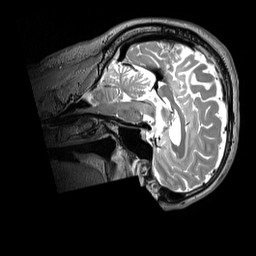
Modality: T2w
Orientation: sagittal
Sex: male
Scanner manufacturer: siemens
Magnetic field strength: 3 T
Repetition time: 3.2 s
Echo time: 0.409 s